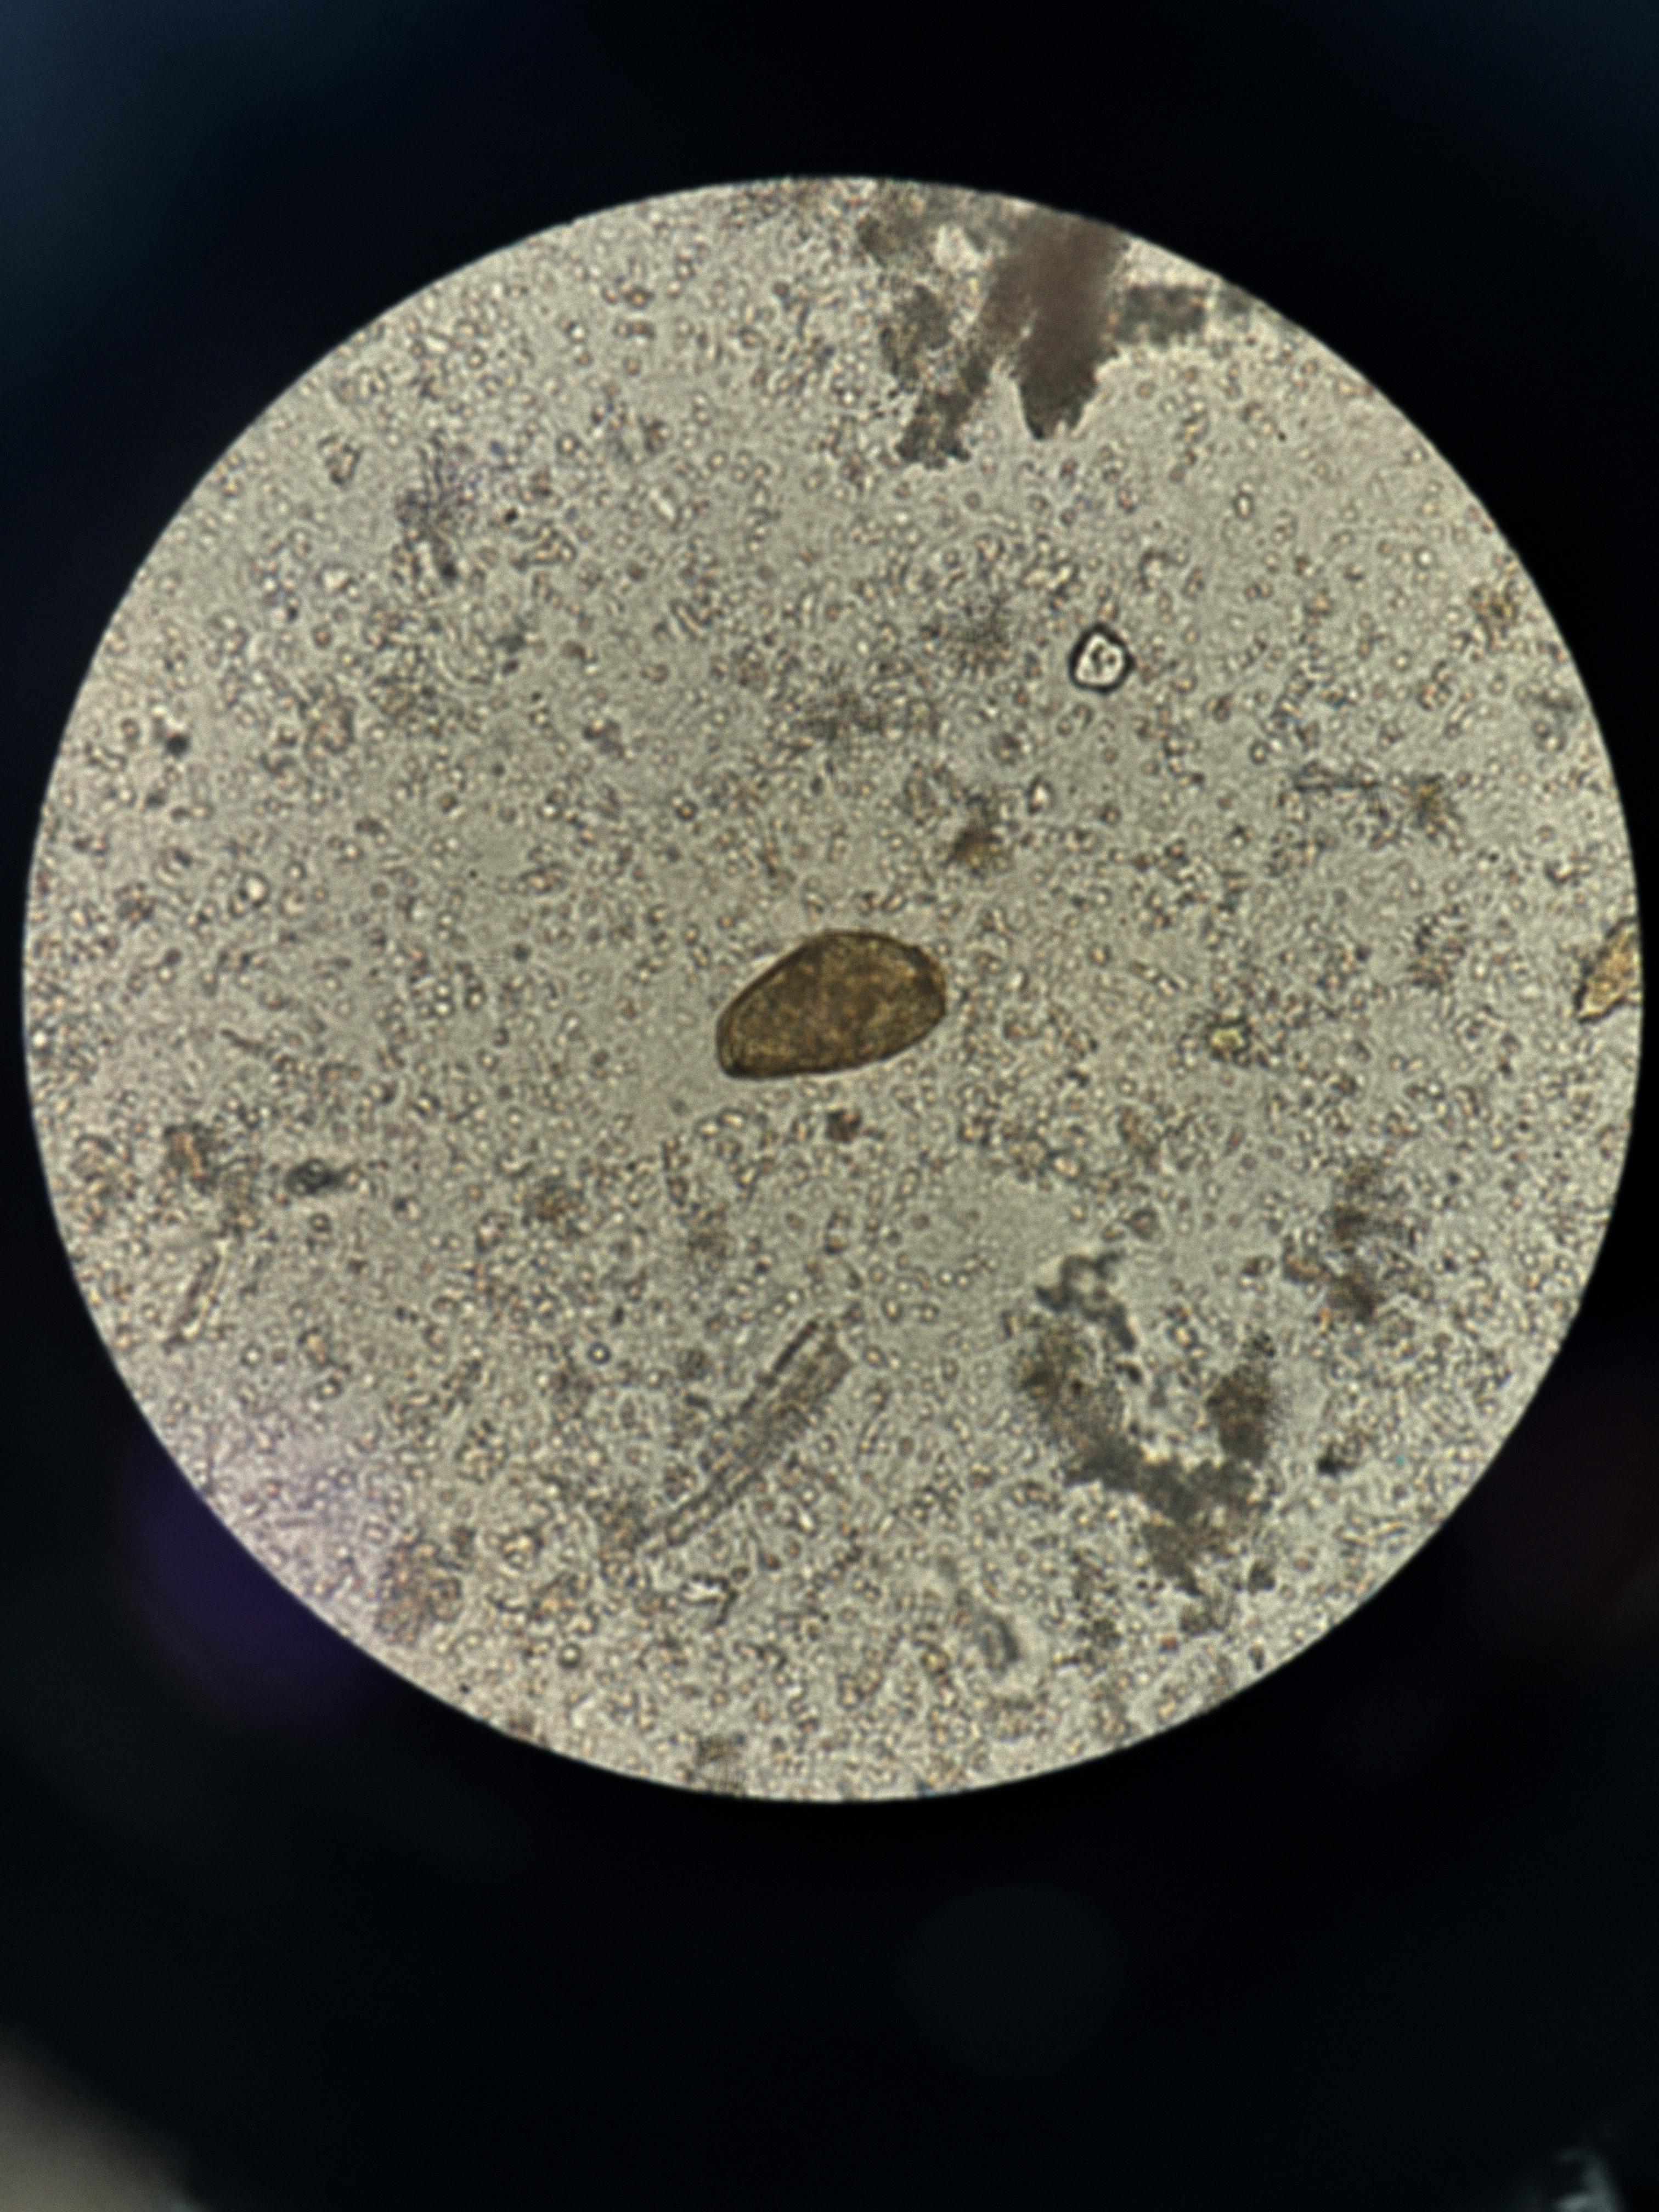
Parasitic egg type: Paragonimus spp